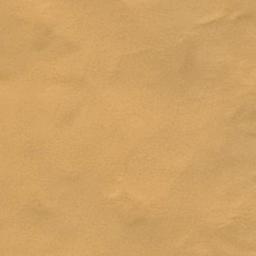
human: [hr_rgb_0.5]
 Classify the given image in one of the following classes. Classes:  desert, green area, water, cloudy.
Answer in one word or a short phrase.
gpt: desert